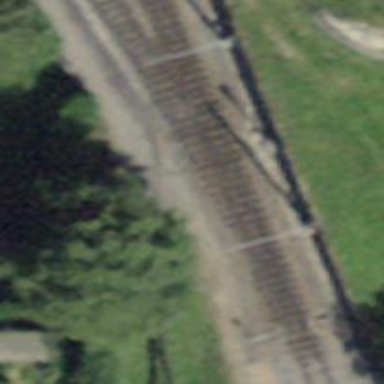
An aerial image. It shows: Railway signal.